Question: I have a TextArea. If I set padding constantly padding working normally.
'''
import QtQuick 2.9
import QtQuick.Controls 2.2
ApplicationWindow {
visible: true
width: 640
height: 480
title: qsTr("Hello World")
TextArea{
font.pixelSize: 20
anchors.fill: parent
wrapMode: TextArea.Wrap
leftPadding: 100 //*parent.width/640
rightPadding: 100 //*parent.width/640
}
}
'''
If I uncomment lines above then I have strange behavior.
What am I doing wrong?
Screenshot

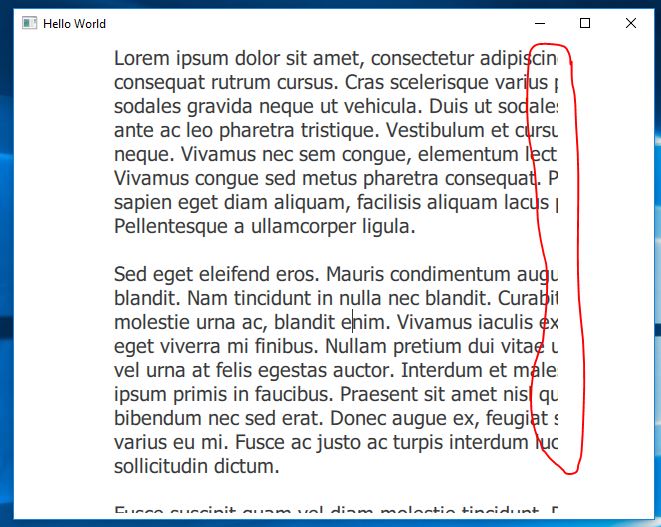
Answer: It seems to be a bug, probably some updates are missing, when setting up the width of the 'contentItem' of the 'ApplicationWindow', so the line lengths are not calculated properly.
If you write:
'''
leftPadding: {
console.log(parent, parent.width)
return 100 * parent.width/640
}
'''
You can see, that the 'parent.width' is initially set to 0 and then changes to 640. When this change happens, there must be something going wrong with the signals.
A resize of the window will update the line lengths, so the proper layout is restored. You might try to file a bugreport on <URL> to have it fixed.
Other than that, you may give an 'ID' to your 'ApplicationWindow' and use this instead of 'parent'
'''
import QtQuick 2.7
import QtQuick.Controls 2.0
ApplicationWindow {
id: win
visible: true
width: 640
height: 480
title: qsTr("Hello World")
TextArea{
font.pixelSize: 20
anchors.fill: parent
wrapMode: TextArea.Wrap
leftPadding: 100 * win.width/640
rightPadding: 100 * win.width/640
}
}
'''